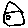
Label: house